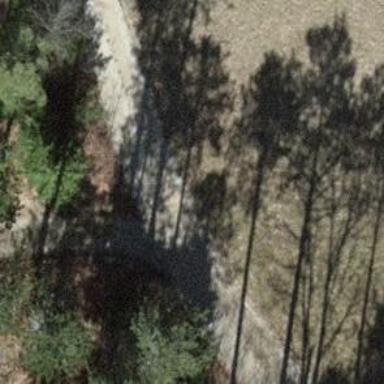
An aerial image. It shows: Track road with grade3 tracktype.